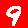
Digit: 9